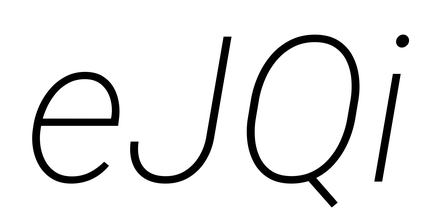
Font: Roboto-Italic_ExtraLight_Italic